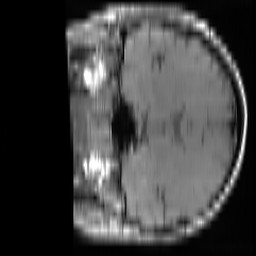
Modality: T1w
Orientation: coronal
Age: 24
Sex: female
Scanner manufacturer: ge
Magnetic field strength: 3 T
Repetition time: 0.663 s
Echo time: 0.01529 s